【题型】解答题　【知识点】解析几何　【难度】hard
设 $F_1,F_2$ 分别为椭圆 $C:\frac{x^2}{a^2}+\frac{y^2}{b^2}=1(a>b>0)$ 的左、右焦点，$P$ 是椭圆 $C$ 短轴的一个顶点，已知 $\triangle PF_1F_2$ 的面积为 $\sqrt{2}$，$\cos\angle F_1PF_2=\frac{1}{3}$。如图，$M,N,G$ 是椭圆上不重合的三个点，原点 $O$ 是 $\triangle MNG$ 的重心．

(1) 求椭圆 \(C\) 的方程；

(2) 求点 \(M\) 到直线 \(NG\) 的距离的最大值；

(3) 判断 \(\triangle MNG\) 的面积是否为定值，并说明理由。
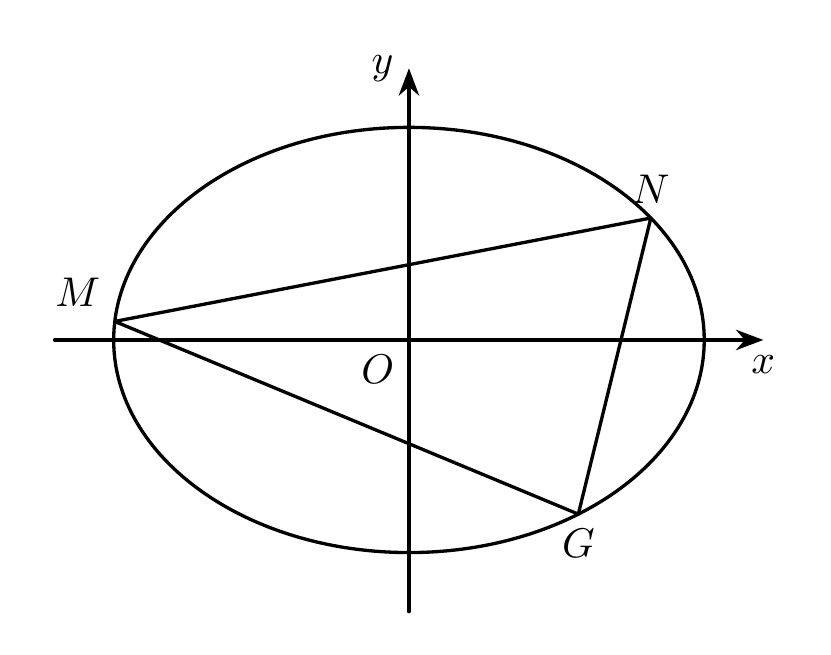
【解答】
\textbf{【答案】}
(1) \(\frac{x^2}{3}+\frac{y^2}{2}=1\)

(2) \(\frac{3\sqrt{3}}{2}\)

(3) 为定值 \(\frac{9\sqrt{2}}{4}\)

\vspace{0.3cm}

\textbf{【知识点】} 椭圆中的定值问题、求椭圆中的最值问题、根据 \(a,b,c\) 求椭圆标准方程、求点到直线的距离

\vspace{0.3cm}

\textbf{【分析】}
(1) 根据已知列出关于 \(a,b,c\) 的方程组，结合 \(a^2=b^2+c^2\) 解出椭圆方程。

(2) 当直线 \(NG\) 斜率不存在时，易求得 \(M\) 到直线 \(NG\) 的距离为 \(\frac{3\sqrt{3}}{2}\)。当直线 \(NG\) 斜率存在时设 \(NG\) 的方程，与椭圆联立，结合根与系数关系，重心坐标表示出 \(M\) 的坐标，代入椭圆得到一个关系式，利用点到直线距离公式表示点 \(M\) 到直线 \(NG\) 的距离并化简即可求解；

(3) 当直线 \(NG\) 斜率存在时，利用弦长公式化简计算表示出 \(|NG|\)，结合 (2) 可得点 \(M\) 到直线 \(NG\) 的距离为 \(d=3\sqrt{\frac{m^2}{k^2+1}}\)，对 \(S=\frac{1}{2}d|NG|\) 化简计算即可下结论。

\vspace{0.3cm}

\textbf{【详解】}
(1) 由题意得
\[
\begin{cases}
S_{\triangle PF_1F_2}=\frac{1}{2}\cdot 2c\cdot b=bc=\sqrt{2} \\
\cos\angle F_1PF_2=\frac{a^2+a^2-(2c)^2}{2a^2}=\frac{1}{3} \\
a^2=b^2+c^2
\end{cases}
\]
整理得
\[
\begin{cases}
bc=\sqrt{2} \\
a=\sqrt{3}c \\
a^2=b^2+c^2
\end{cases}
\]
解得
\[
\begin{cases}
a=\sqrt{3} \\
b=\sqrt{2} \\
c=1
\end{cases}
\]
所以椭圆的方程为 \(\frac{x^2}{3}+\frac{y^2}{2}=1\)；

---

(2) 当直线 \(NG\) 斜率不存在时，设 \(M(x_1,y_1),N(x_2,y_2)\)，根据题意有 \(G(x_2,-y_2)\)。

因为原点 \(O\) 是 \(\triangle MNG\) 的重心，所以 \(\frac{x_1+x_2+x_2}{3}=0,\frac{y_1+y_2-y_2}{3}=0\)，

解得 \(x_1=-2x_2,\ y_1=0\)。

将 \(y_1=0\)，代入 \(\frac{x^2}{3}+\frac{y^2}{2}=1\)，解得 \(x_1=\pm\sqrt{3}\)，所以由 \(x_1=-2x_2\) 知 \((x_1,x_2)=\left(\sqrt{3},-\frac{\sqrt{3}}{2}\right)\) 或 \(\left(-\sqrt{3},\frac{\sqrt{3}}{2}\right)\)。

所以 \(M\) 到直线 \(NG\) 的距离为 \(|x_1-x_2|=\frac{3\sqrt{3}}{2}\)。

即直线 \(NG\) 斜率不存在时，\(M\) 到直线 \(NG\) 的距离为 \(\frac{3\sqrt{3}}{2}\)。

当 \(NG\) 斜率存在时，设 \(NG\) 所在直线方程为 \(y=kx+m\)，\(M(x_1,y_1),N(x_2,y_2),G(x_3,y_3)\)。

由
\[
\begin{cases}
\frac{x^2}{3}+\frac{y^2}{2}=1 \\
y=kx+m
\end{cases}
\]
得 \((2+3k^2)x^2+6kmx+3m^2-6=0\)，

且 \(\Delta=24(3k^2+2-m^2)>0\)，即 \(m^2<3k^2+2\)。

所以 \(x_2+x_3=-\frac{6km}{2+3k^2},y_2+y_3=kx_2+m+kx_3+m=\frac{4m}{2+3k^2}\)。

因为原点 \(O\) 是 \(\triangle MNG\) 的重心，所以 \(\frac{x_1+x_2+x_3}{3}=0,\frac{y_1+y_2+y_3}{3}=0\)，

所以 \(x_1=\frac{6km}{2+3k^2},y_1=\frac{-4m}{2+3k^2}\)，即 \(M\left(\frac{6km}{2+3k^2},\frac{-4m}{2+3k^2}\right)\)。

将点 \(M\) 代入椭圆方程得并整理可得 \(m^2=\frac{2+3k^2}{4}<3k^2+2\)，

所以点 \(M\) 到直线 \(NG\) 的距离为
\[
d=\frac{\left|k\frac{6km}{2+3k^2}+\frac{-4m}{2+3k^2}+m\right|}{\sqrt{k^2+1}}=\frac{\left|\frac{9k^2m+6m}{2+3k^2}\right|}{\sqrt{k^2+1}}=\frac{|3m|}{\sqrt{k^2+1}}
\]
\[
=3\sqrt{\frac{m^2}{k^2+1}}=\frac{3}{2}\sqrt{\frac{2+3k^2}{k^2+1}}=\frac{3}{2}\sqrt{3-\frac{1}{k^2+1}}<\frac{3\sqrt{3}}{2}.
\]

综上所述，当 \(NG\) 与 \(x\) 轴垂直时点 \(M\) 到直线 \(NG\) 的距离最大为 \(\frac{3\sqrt{3}}{2}\)；

---

(3) \(\triangle MNG\) 的面积为定值 \(\frac{9\sqrt{2}}{4}\)，理由如下：

当直线 \(NG\) 斜率存在时，由 (2) 知 \(x_2+x_3=-\frac{6km}{2+3k^2},x_2x_3=\frac{3m^2-6}{2+3k^2}\)，

\(4m^2=2+3k^2\) 且点 \(M\) 到直线 \(NG\) 的距离为 \(d=3\sqrt{\frac{m^2}{k^2+1}}\)，

\[
|NG|=\sqrt{1+k^2}\sqrt{(x_2+x_3)^2-4x_2x_3}=\sqrt{1+k^2}\sqrt{\left(-\frac{6km}{2+3k^2}\right)^2-4\cdot\frac{3m^2-6}{2+3k^2}}=2\sqrt{6}\cdot\sqrt{1+k^2}\cdot\sqrt{\frac{3k^2+2-m^2}{(2+3k^2)^2}}
\]
\[
=2\sqrt{6}\cdot\sqrt{1+k^2}\cdot\sqrt{\frac{3k^2+2-m^2}{(2+3k^2)^2}}=2\sqrt{6}\cdot\sqrt{1+k^2}\cdot\sqrt{\frac{4m^2-m^2}{(4m^2)^2}}=\frac{3\sqrt{2}}{2}\cdot\sqrt{\frac{1+k^2}{m^2}},
\]

所以 \(\triangle MNG\) 的面积为 \(S=\frac{1}{2}d|NG|=\frac{1}{2}\cdot3\sqrt{\frac{m^2}{k^2+1}}\cdot\frac{3\sqrt{2}}{2}\cdot\sqrt{\frac{1+k^2}{m^2}}=\frac{9\sqrt{2}}{4}\)；

当直线 \(NG\) 斜率不存在时，由 (2) 知

\(\triangle MNG\) 的面积为 \(S=\frac{1}{2}(|x_2|+|x_3|)|NG|=\frac{1}{2}\cdot\frac{3\sqrt{3}}{2}\cdot2|y_2|=\frac{3\sqrt{3}}{2}\cdot\frac{\sqrt{6}}{2}=\frac{9\sqrt{2}}{4}\)。

综上，\(\triangle MNG\) 的面积为定值 \(\frac{9\sqrt{2}}{4}\)。

\vspace{0.3cm}

\textbf{【点睛】} 方法点睛：求定值问题常见的方法有两种：
(1) 从特殊入手，求出定值，再证明这个值与变量无关；
(2) 直接推理、计算，并在计算推理的过程中消去变量，从而得到定值。